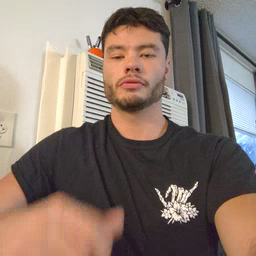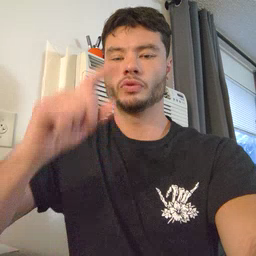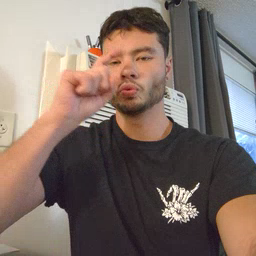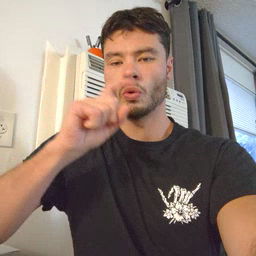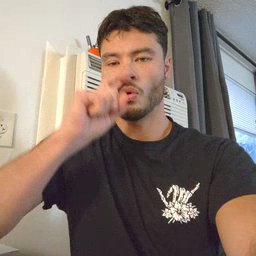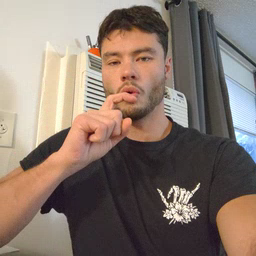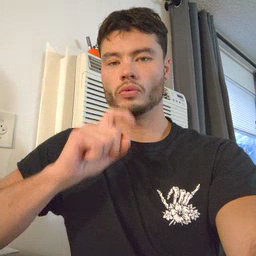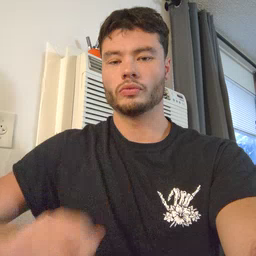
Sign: doll